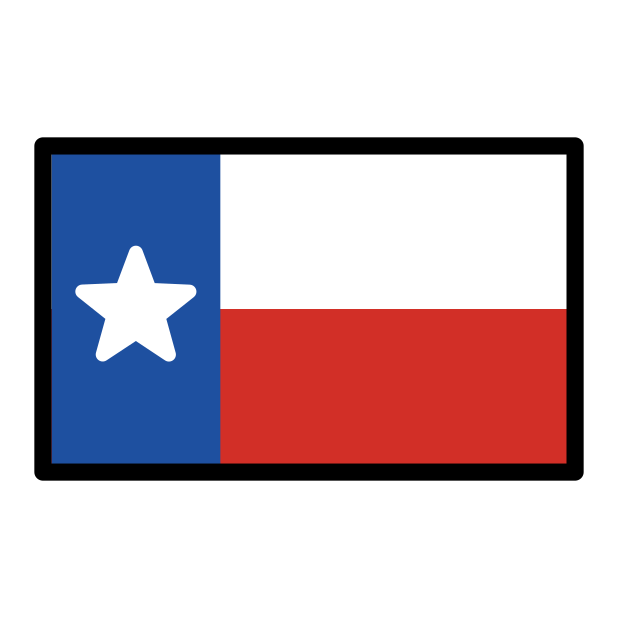
texas flag